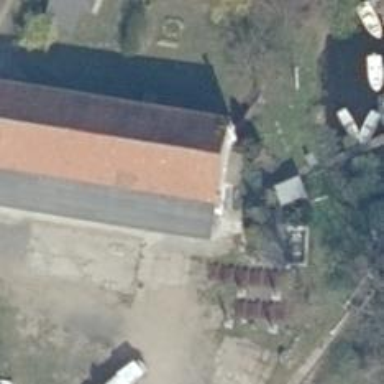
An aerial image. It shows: Restaurant.